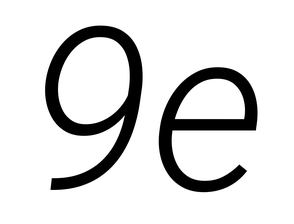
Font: Roboto-Italic_Light_Italic